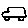
Label: car